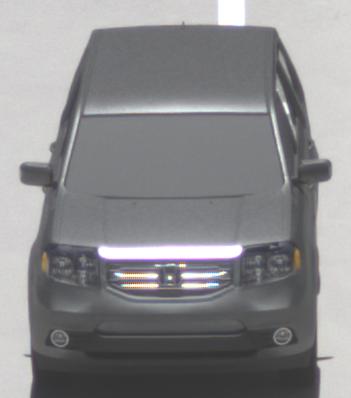
Make: Honda
Model: Pilot
Detailed model: Gen. 2 Facelift
Model produced from: 2012
Model produced until: 2015
Doors: 5
Color: gray
Road condition: wet road
Daytime: midday
Contrast: high contrast